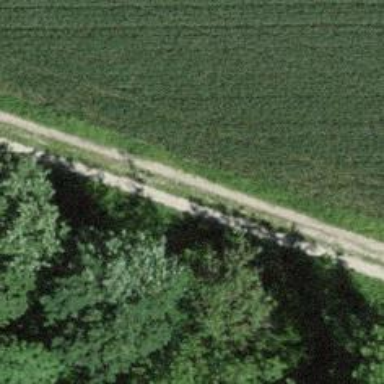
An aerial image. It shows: Unpaved path.